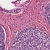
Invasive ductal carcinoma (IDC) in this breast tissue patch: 0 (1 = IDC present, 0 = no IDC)